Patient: sex M, age 54
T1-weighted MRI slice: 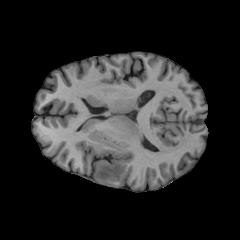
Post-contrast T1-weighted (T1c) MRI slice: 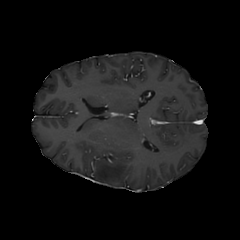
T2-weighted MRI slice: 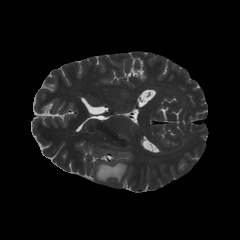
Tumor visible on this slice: yes
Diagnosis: Glioblastoma, IDH-wildtype
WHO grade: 4